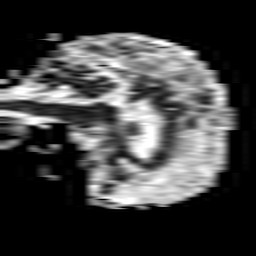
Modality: ADC
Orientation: sagittal
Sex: male
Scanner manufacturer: philips
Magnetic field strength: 1.5 T
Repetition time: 3.4 s
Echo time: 0.06922 s